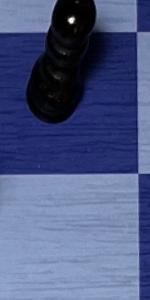
Label: Empty